問題: ∠A=90°である三角形ABCがあり、線分ABの中点をM、Aから直線BCにおろした垂線の足をDとします。さらに、直線CMと直線ADの交点をEとすると、AE=75、DE=27が成立しました。このとき線分AMの長さはいくつですか。
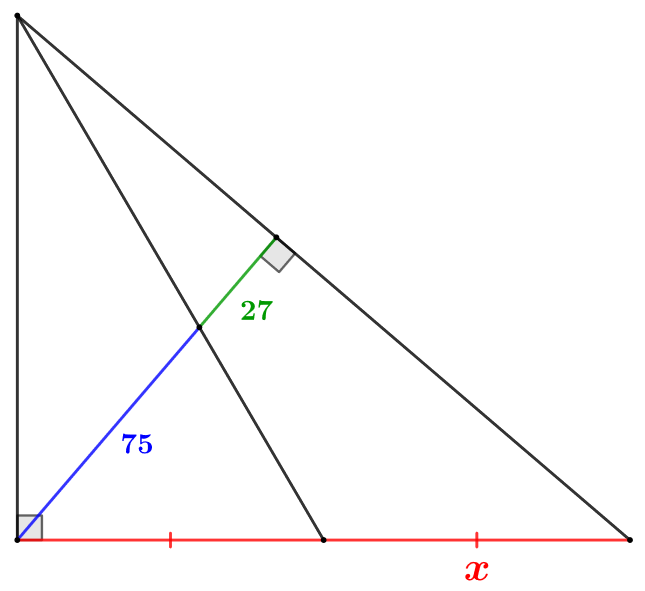
解答: 三角形ABCと三角形DACは相似である（頂点はこの順に対応する）ことに着目すると直線CEは三角形DACのC-symmedian（類似中線）である。類似中線の性質と三角形の相似から解答は85。
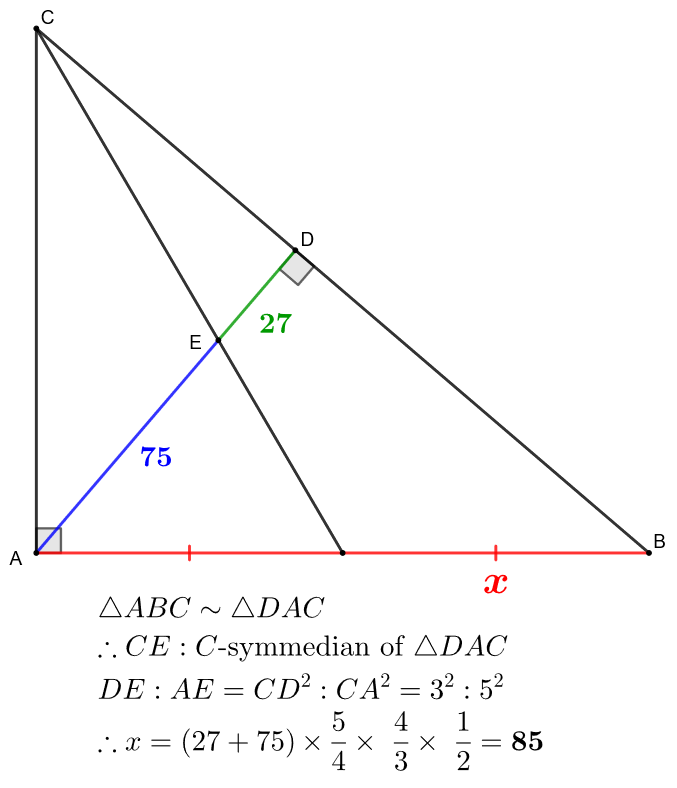
答え: 85
タグ: 類似中線